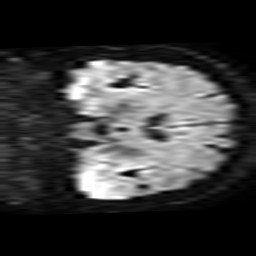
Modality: TRACE
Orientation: coronal
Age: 65
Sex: female
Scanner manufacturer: philips
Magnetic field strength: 3 T
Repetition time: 4.109 s
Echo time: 0.06119 s